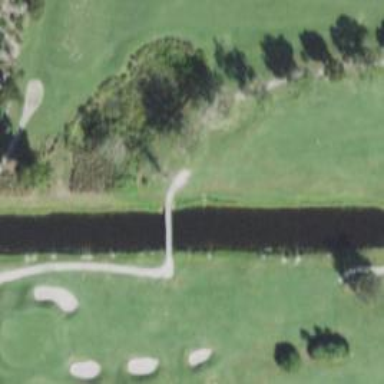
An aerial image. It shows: Golf cartpath that is also road path.